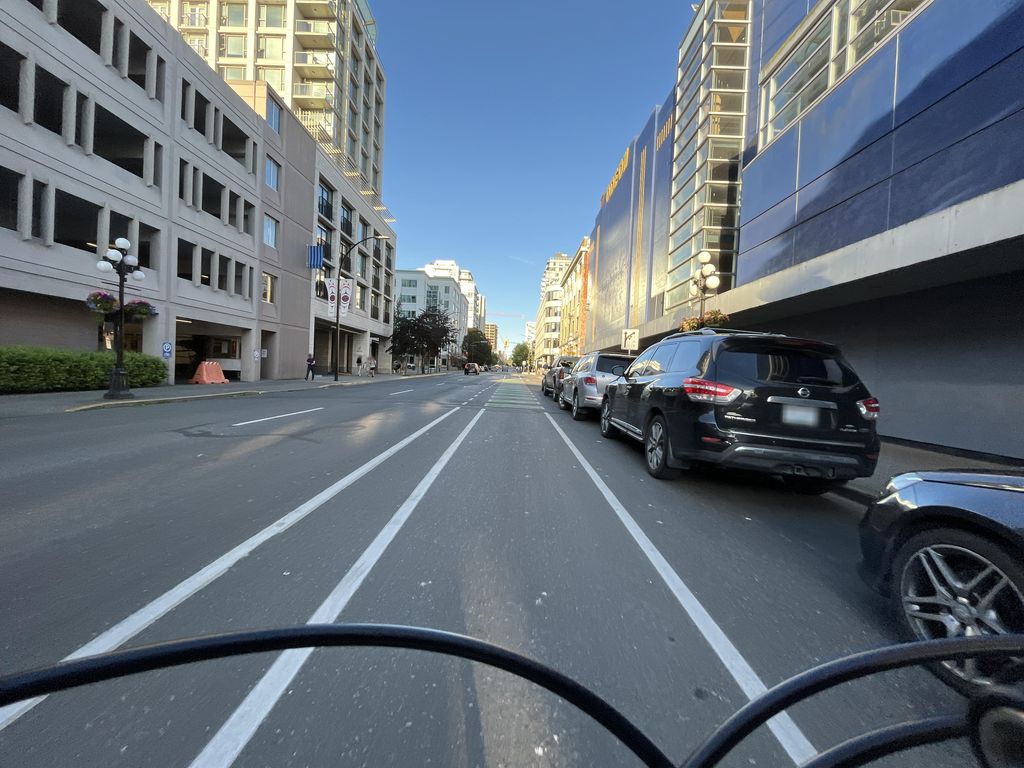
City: victoria